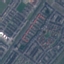
Land use / land cover: Residential